Aerial crown-view tile of a tropical tree (Barro Colorado Island, Panama), acquired 20240716:
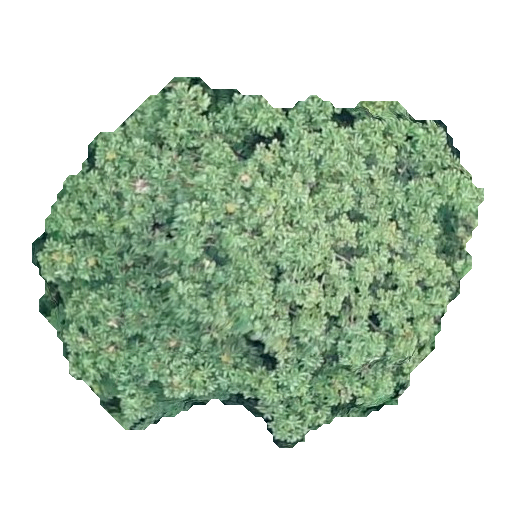
Species: Cecropia insignis
GBIF accepted scientific name: Cecropia insignis
Crown area: 187.137 m²